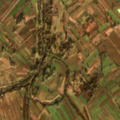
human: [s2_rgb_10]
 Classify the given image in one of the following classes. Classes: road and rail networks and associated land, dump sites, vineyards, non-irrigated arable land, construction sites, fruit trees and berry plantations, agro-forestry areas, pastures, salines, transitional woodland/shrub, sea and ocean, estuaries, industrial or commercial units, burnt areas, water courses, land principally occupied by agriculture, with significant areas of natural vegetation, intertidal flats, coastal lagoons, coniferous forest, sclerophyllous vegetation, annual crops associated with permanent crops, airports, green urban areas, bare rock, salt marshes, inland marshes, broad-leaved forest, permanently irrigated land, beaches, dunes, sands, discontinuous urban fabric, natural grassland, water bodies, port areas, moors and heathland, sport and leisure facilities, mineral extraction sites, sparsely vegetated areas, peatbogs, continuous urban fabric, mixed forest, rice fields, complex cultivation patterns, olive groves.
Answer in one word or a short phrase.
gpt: non-irrigated arable land, land principally occupied by agriculture, with significant areas of natural vegetation